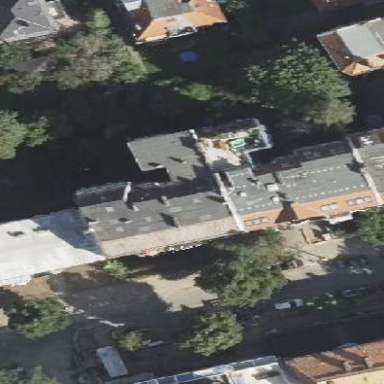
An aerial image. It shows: Image showing building with apartments.